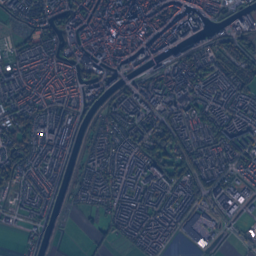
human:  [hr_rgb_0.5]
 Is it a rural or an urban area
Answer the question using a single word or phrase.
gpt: urban

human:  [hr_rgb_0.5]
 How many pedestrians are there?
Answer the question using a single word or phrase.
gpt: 7

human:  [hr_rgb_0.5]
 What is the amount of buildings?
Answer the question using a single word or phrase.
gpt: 15939

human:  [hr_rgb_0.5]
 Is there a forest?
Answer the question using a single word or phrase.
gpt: yes

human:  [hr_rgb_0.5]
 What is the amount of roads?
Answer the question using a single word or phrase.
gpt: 2541

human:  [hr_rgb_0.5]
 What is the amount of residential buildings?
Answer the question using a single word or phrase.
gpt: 15535

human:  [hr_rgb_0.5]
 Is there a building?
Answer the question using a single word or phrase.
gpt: yes

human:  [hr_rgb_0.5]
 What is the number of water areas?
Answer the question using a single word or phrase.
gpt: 92

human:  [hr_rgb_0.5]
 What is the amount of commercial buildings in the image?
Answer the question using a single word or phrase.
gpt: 282

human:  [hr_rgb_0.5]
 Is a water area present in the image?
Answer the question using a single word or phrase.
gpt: yes

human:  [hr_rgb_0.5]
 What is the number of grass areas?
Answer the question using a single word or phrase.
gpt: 247

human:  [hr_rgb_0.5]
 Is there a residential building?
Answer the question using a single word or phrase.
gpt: yes

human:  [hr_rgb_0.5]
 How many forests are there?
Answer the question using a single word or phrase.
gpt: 119

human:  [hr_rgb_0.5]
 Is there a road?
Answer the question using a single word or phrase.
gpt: yes

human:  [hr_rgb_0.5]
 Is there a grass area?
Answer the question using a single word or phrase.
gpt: yes

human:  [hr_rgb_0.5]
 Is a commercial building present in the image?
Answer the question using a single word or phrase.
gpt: yes

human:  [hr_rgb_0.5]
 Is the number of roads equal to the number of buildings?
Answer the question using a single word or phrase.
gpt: no

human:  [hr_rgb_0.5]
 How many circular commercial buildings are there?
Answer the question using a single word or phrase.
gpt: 0

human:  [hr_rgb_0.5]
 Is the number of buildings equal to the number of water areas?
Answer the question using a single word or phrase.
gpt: no

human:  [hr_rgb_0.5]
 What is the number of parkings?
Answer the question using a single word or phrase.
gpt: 72

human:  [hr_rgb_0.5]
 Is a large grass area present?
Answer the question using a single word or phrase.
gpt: yes

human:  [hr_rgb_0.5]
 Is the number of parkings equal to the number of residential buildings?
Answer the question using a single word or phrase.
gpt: no

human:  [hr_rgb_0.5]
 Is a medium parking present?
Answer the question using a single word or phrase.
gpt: yes

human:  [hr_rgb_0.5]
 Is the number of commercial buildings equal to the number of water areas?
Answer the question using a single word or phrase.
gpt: no

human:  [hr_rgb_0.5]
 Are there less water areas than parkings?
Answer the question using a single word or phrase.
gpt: no

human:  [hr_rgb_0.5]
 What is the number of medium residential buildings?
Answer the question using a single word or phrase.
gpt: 50

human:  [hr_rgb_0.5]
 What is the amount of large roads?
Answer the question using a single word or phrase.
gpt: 0

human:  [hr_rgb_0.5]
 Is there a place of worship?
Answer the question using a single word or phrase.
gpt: yes

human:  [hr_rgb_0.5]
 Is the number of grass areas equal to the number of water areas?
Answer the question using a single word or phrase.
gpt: no

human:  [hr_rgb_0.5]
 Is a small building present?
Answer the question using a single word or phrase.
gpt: yes

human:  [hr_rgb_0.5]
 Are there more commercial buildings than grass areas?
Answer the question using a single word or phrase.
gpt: yes

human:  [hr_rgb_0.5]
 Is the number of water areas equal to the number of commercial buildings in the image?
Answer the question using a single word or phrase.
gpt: no

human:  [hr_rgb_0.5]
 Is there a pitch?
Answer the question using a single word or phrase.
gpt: yes

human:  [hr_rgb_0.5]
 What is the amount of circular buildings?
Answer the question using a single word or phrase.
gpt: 4

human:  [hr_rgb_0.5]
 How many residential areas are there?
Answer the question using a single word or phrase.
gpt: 4

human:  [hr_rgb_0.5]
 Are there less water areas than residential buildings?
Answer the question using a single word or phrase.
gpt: yes

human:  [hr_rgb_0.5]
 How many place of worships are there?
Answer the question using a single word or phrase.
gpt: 11

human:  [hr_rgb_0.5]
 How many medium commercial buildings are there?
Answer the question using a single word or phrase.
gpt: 17

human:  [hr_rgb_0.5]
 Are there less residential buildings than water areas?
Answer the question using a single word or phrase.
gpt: no

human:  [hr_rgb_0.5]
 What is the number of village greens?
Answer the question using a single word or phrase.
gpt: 13

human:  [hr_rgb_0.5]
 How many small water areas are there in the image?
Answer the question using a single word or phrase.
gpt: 39

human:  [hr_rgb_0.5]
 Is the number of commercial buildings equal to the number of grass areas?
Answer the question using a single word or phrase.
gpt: no

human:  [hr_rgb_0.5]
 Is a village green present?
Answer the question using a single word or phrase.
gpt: yes

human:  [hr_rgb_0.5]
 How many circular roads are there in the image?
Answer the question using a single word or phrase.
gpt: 0

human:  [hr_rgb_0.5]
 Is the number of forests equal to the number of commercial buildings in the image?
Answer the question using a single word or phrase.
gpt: no

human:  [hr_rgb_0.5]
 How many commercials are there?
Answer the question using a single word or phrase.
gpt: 2

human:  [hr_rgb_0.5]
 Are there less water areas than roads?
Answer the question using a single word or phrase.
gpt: yes

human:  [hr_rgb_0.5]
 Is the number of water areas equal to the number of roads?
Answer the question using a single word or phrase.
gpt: no

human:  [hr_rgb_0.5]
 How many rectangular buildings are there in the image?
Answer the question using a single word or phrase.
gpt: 11352

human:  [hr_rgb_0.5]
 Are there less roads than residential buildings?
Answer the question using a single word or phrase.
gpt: yes

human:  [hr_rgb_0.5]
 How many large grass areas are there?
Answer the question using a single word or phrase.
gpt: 87

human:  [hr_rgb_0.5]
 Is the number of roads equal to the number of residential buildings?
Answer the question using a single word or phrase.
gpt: no

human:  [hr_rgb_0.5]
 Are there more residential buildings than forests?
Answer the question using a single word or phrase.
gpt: yes

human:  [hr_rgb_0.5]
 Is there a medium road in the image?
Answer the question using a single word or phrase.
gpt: no

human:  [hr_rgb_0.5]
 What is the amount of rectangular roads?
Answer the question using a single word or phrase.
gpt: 0

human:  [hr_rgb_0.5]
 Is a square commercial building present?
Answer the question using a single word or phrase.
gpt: no

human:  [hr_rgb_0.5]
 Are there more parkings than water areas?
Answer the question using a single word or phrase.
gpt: no

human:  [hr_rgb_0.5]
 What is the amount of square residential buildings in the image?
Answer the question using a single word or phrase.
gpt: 4

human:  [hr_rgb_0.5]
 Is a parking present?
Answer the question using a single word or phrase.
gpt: yes

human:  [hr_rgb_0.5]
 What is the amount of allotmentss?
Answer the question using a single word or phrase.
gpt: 4

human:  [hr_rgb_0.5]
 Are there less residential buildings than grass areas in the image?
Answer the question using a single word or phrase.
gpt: no

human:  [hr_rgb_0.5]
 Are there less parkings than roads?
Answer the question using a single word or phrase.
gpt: yes

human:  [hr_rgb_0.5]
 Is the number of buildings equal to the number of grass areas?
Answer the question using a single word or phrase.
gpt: no

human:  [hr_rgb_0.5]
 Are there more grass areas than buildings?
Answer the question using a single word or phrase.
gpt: no